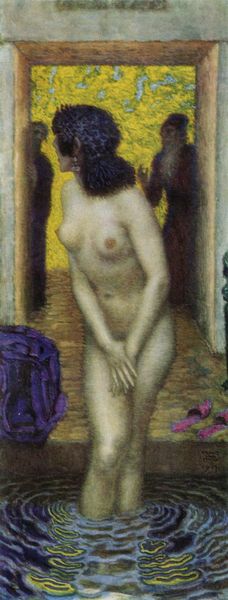
Titel: Susanna im Bade
Künstler: Franz von Stuck
Standort: München
Institution: Privatsammlung
Schlagwörter: akt, blau, dunkel, gemälde, hand, haut, kopf, laub, mann, nackt, wasser, baden, badende, gelb, grün, menschen, mädchen, ausschnitt, braun, brust, busen, finger, frau, frisur, grau, haar, hell, hintergrund, kleid, kleider, licht, männer, ohrring, schwarz, tür, weiss, zeichnung, blick, dame, rot, tuch, haube, hochformat, alt, bart, jung, alte, arme, lang, rahmen, stehen, hände, portrait, porträt, spiegel, öl, spiegelung, boden, gold, haare, rosa, schön, rund, bassin, beine, brüste, schrift, wellen, beobachten, schuhe, spiegelbild, zuschauer, farbe, lila, violett, türe, füsse, angst, beobachter, wogen, jugendstil, detail, handtuch, robe, türrahmen, nabel, bauch, schoß, bauchnabel, brustwarzen, knie, scham, schenkel, klimt, bedecken, tor, bad, zusehen, nacktheit, eingang, nakt, becken, scharz, kreise, pool, gedreht, gestalten, portal, pantoffel, verdecken, malerie, nackte frau, geistliche, verstecken, kopfschmuck, gustav, sezession, pantoffeln, gewellt, belästigen, schreck, ahmen, schwimmbad, umdrehen, spanner, susanna, susanna im bade, verlorenes profil, spannen, nippel, überraschung, unzucht, schwarzes haar, gustav klimt, nackta, buse, schwimmbecken, beobachtet, gaffer, burst, könig david, türrahmenr, unschauen, schamn, pamntoffel, badet, susamma im bade